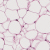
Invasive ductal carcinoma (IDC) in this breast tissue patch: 0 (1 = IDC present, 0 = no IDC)